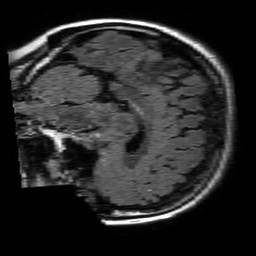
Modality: FLAIR
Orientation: sagittal
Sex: female
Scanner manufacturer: philips
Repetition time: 11 s
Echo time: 0.125 s